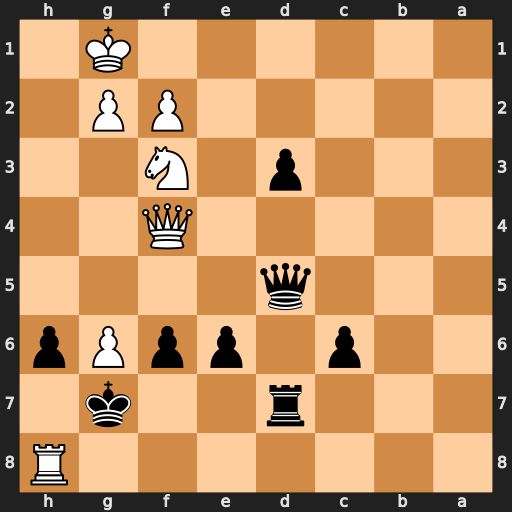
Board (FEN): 7R/3r2k1/2p1ppPp/3q4/5Q2/3p1N2/5PP1/6K1
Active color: b
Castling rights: -
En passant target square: -
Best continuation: Kxh8 Qxf6+ Kg8